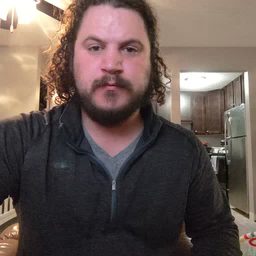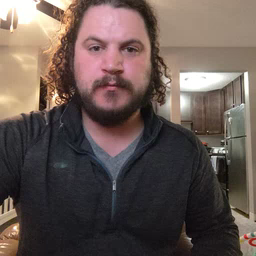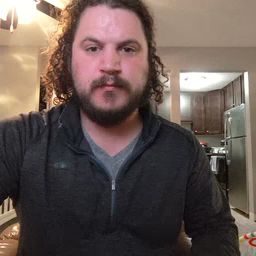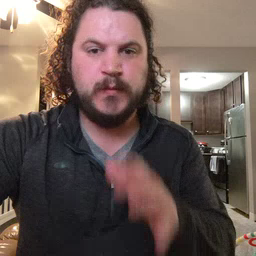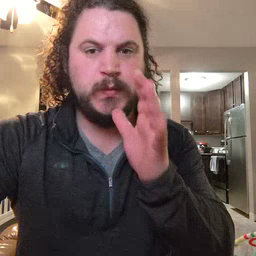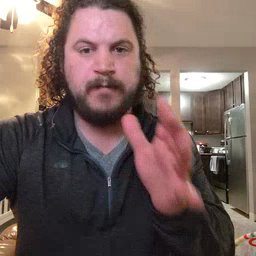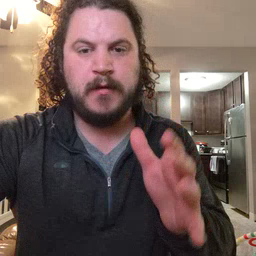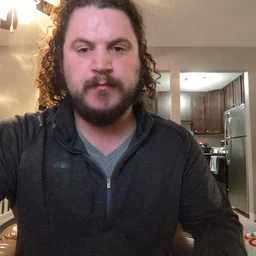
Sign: grandma